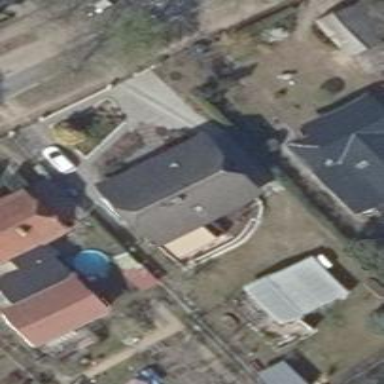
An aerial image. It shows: Detached building.